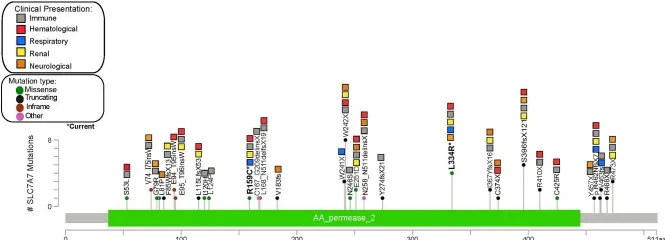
Gene map showing the frequency and clinical manifestations associated with different SLCA7A variants described in the reviewed literature.
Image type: chart (chart)